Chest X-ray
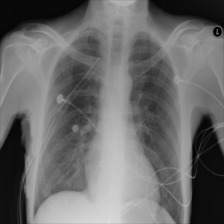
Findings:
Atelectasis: negative
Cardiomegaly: negative
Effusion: negative
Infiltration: negative
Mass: negative
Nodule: negative
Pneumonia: negative
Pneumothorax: negative
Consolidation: negative
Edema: negative
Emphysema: negative
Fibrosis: negative
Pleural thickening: negative
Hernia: negative